Interaction volume radius: 5 \u00c5
Interaction volume height: 40 \u00c5
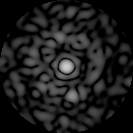
Disorder parameter: 0.8214